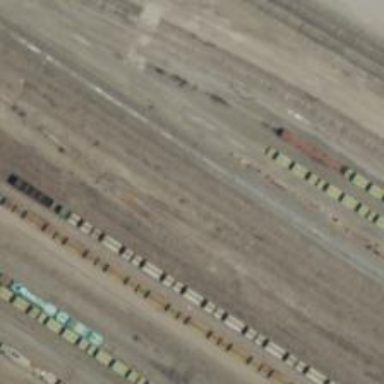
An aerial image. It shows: Railway siding with rails.